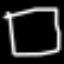
Label: square